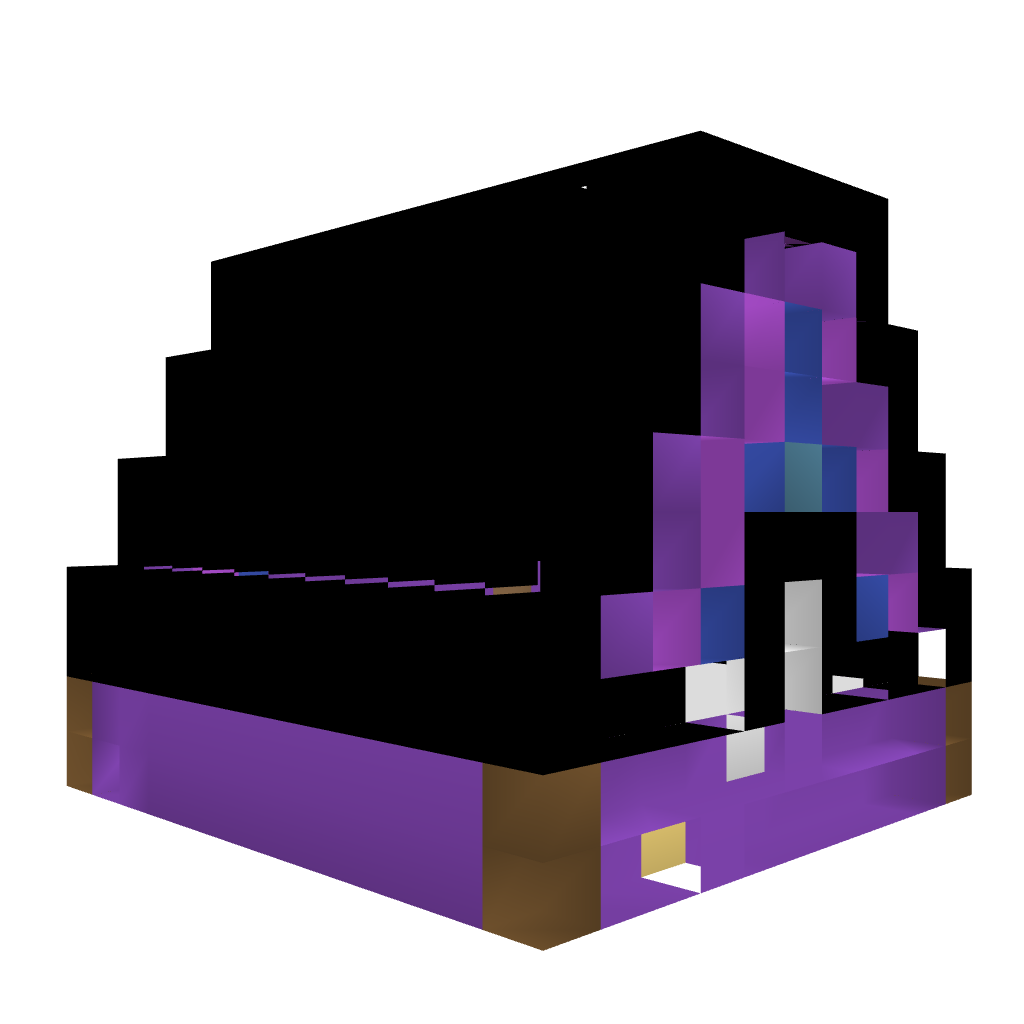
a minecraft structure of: Carnival Game #3 (Fortune Teller) bad low quality